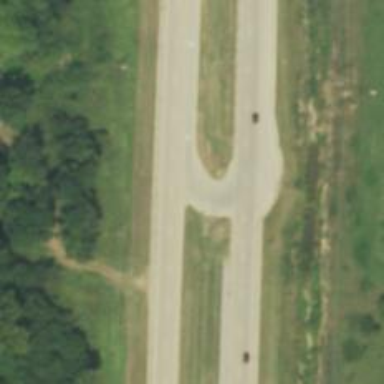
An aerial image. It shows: Trunk link highway.